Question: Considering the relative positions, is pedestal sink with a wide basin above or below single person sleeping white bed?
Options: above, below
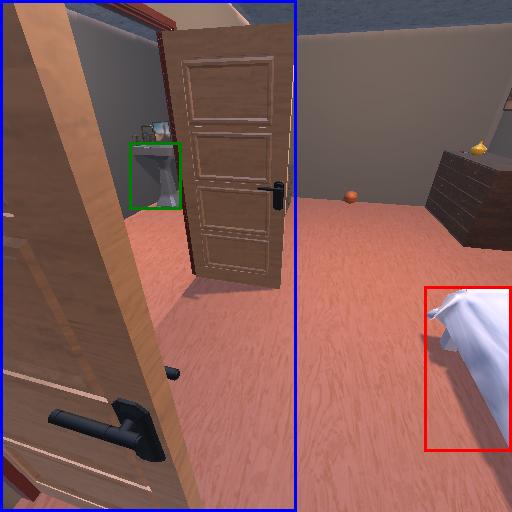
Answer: above